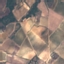
Land use / land cover class: PermanentCrop